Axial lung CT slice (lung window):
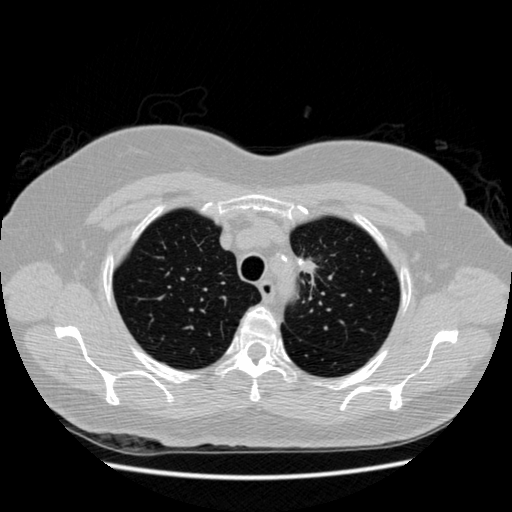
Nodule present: yes
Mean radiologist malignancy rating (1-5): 4